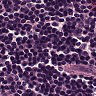
Metastatic tissue present: no